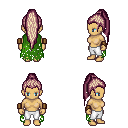
a pixel art fantasy rpg character, female body template, human, tanned skin, green tattered cape, white pants, white blonde extra-long topknot hairstyle, leather bracers, four views (front, back, left, right), 2x2 character sprite sheet, small pixel art, hard edges, no anti-aliasing